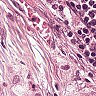
Metastatic tissue present: yes